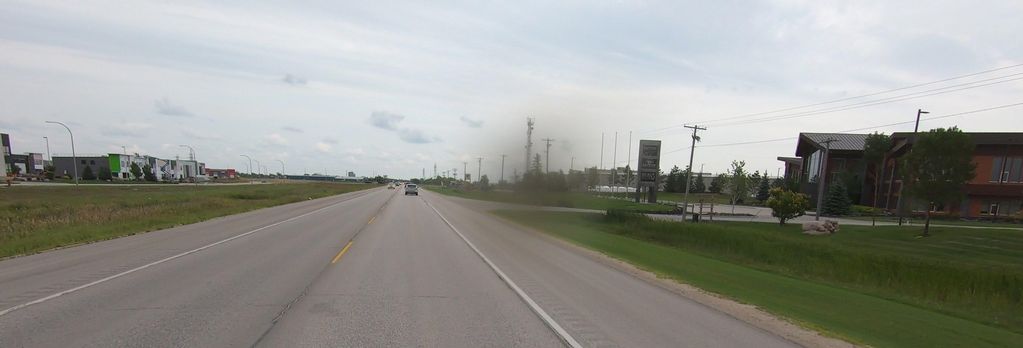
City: winnipeg